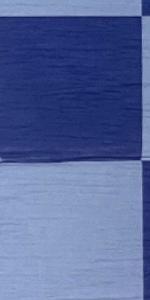
Label: Empty